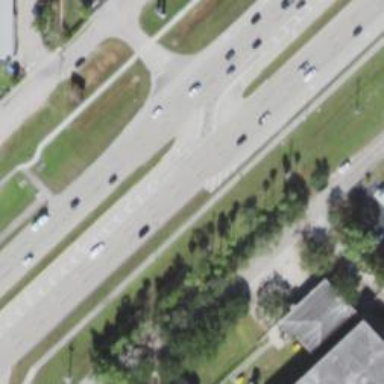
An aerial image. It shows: Trunk link highway.